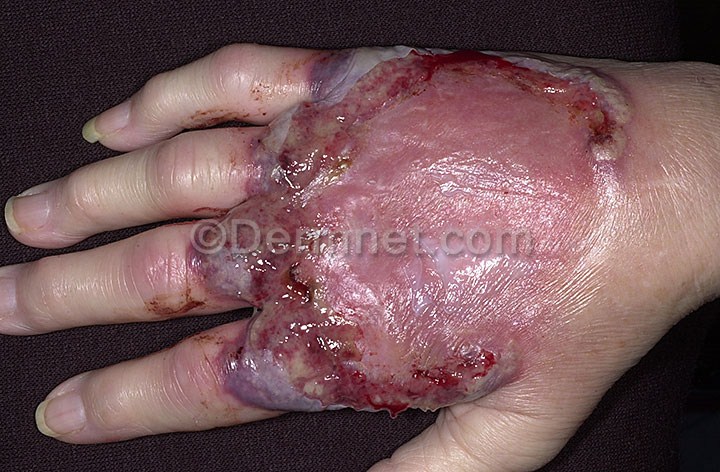
Disease: Vasculitis Photos